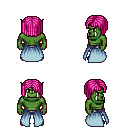
a pixel art fantasy rpg character, male body template, orc, green skin, overskirt, metal pants, pink pageboy hairstyle, black slippers, four views (front, back, left, right), 2x2 character sprite sheet, small pixel art, hard edges, no anti-aliasing